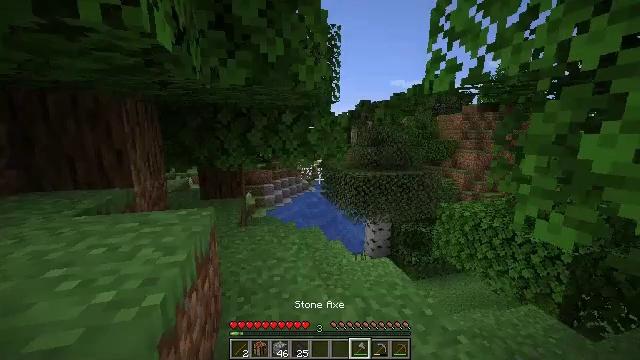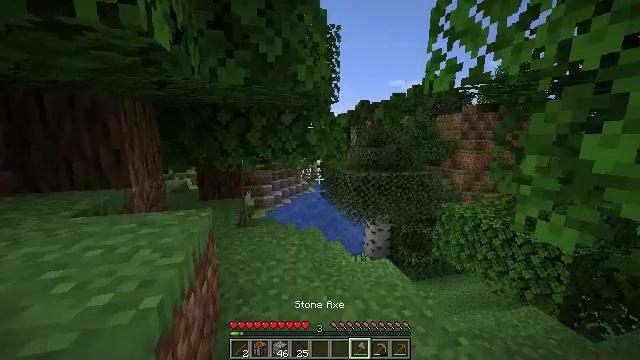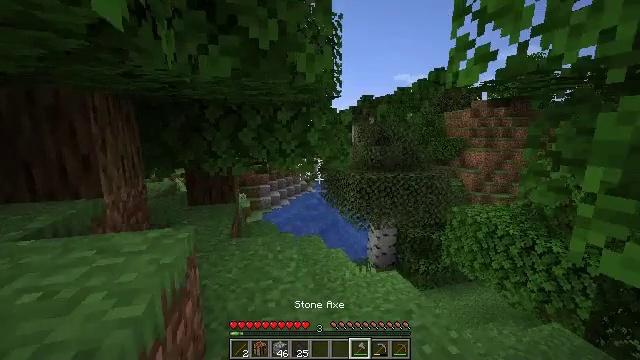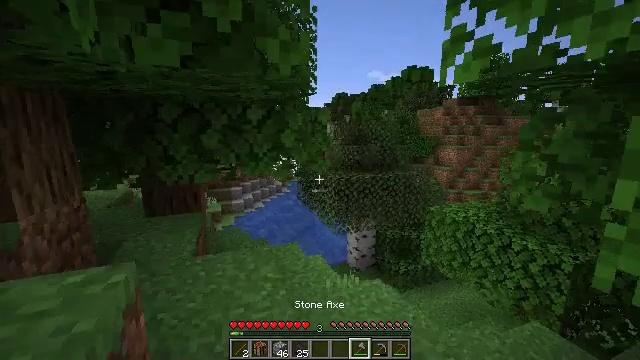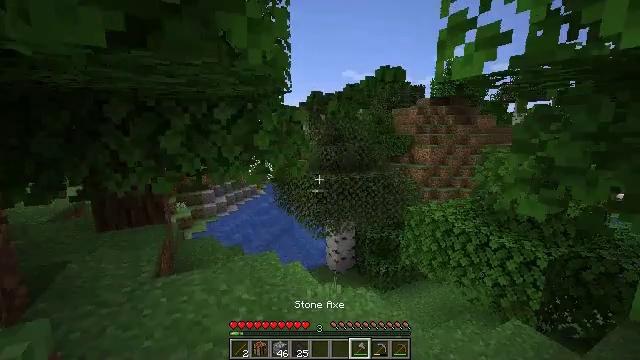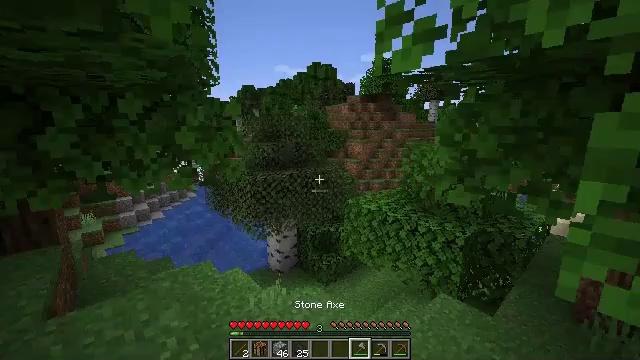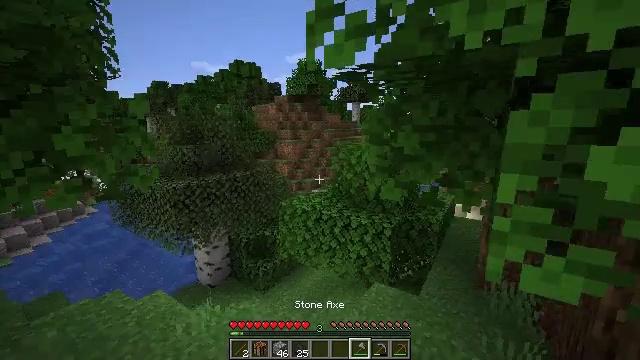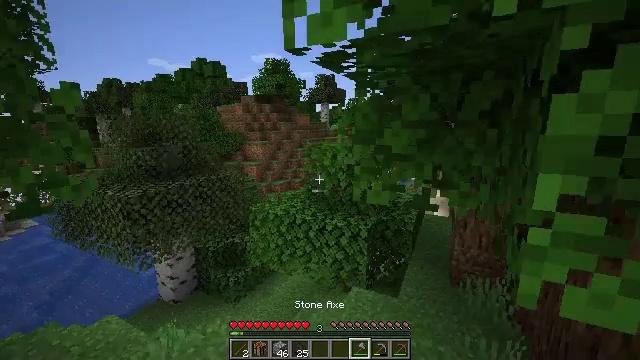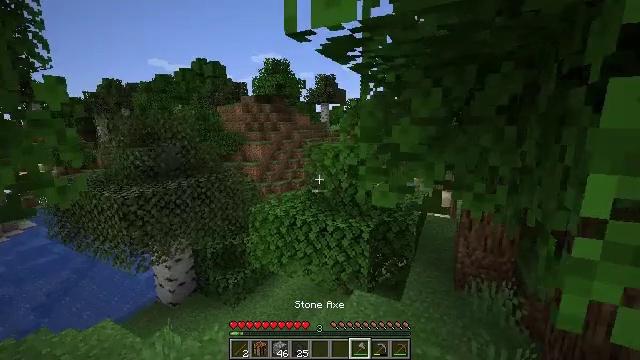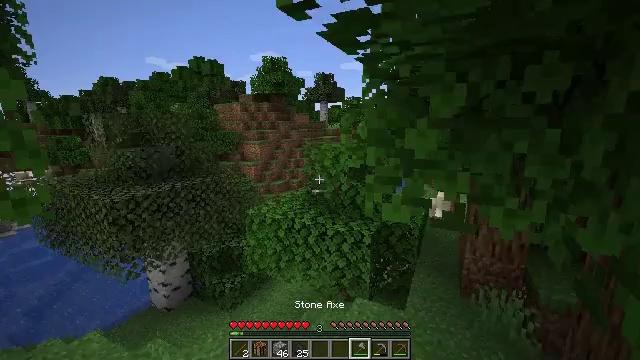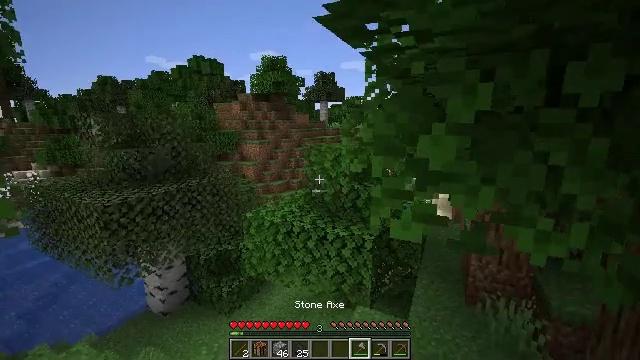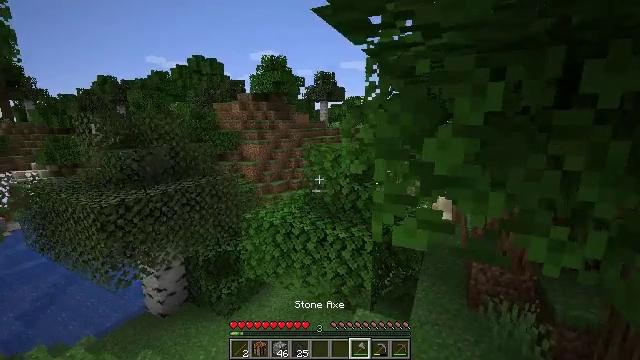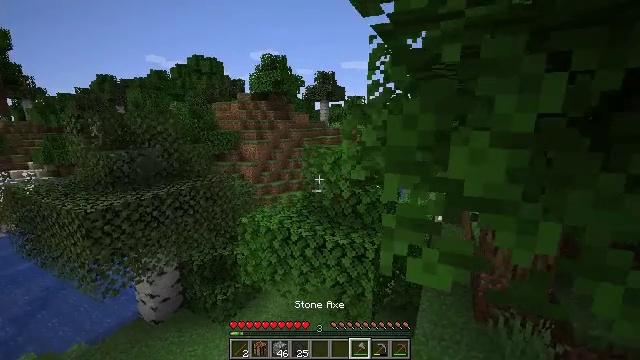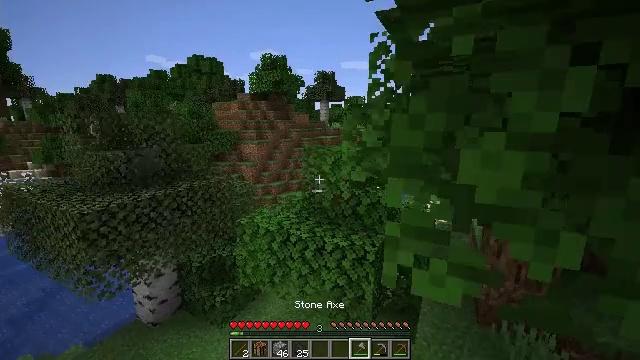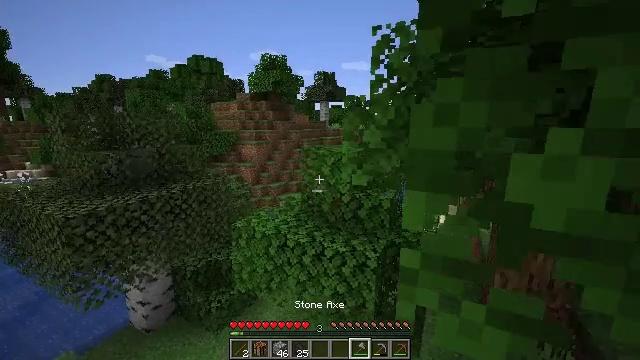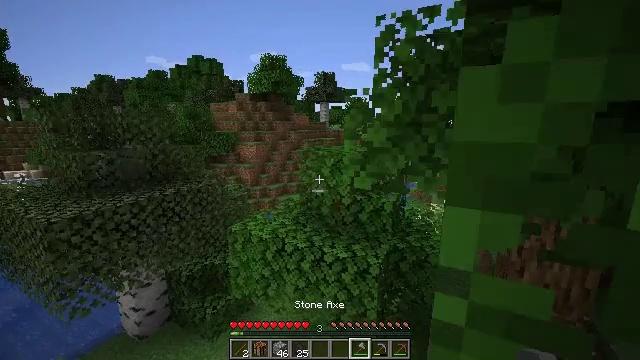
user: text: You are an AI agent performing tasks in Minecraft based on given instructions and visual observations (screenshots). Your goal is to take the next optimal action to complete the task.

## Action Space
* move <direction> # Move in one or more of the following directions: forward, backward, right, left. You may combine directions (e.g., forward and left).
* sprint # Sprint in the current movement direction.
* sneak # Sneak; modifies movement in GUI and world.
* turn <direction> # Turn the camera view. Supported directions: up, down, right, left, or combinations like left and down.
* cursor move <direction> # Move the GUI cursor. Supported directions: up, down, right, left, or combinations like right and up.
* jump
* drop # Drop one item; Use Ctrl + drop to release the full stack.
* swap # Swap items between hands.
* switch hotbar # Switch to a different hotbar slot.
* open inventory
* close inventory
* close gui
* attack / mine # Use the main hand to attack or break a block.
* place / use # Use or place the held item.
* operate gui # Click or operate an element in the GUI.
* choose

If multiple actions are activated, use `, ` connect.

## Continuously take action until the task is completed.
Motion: motion action
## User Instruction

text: Hunt animals.
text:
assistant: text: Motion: move forward
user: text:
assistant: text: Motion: move forward
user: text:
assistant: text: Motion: move forward, turn right
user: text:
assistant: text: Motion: move forward, turn right
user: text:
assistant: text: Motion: move forward, turn right
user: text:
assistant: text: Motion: move forward, turn right
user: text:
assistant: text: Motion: move forward, turn right
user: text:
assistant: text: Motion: move forward
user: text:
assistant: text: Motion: move forward
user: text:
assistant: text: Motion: move forward
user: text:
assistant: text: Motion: move forward
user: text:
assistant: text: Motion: move forward
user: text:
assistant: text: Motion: move forward
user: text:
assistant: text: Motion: move forward
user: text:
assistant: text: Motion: move forward
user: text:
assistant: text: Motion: move forward
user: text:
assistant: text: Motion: move forward and move left
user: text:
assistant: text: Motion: move forward and move left
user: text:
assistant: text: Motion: move forward and move left
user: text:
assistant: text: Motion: move forward and move left
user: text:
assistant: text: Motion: move forward and move left
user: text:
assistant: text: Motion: move forward and move left
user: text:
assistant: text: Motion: move forward and move left
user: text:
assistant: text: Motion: move forward and move left, turn left and down
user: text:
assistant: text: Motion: move forward and move left, turn left and down
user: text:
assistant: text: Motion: move forward and move left, turn left
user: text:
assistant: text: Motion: move forward, turn left
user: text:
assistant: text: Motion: move forward, turn left
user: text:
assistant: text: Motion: move forward, turn left
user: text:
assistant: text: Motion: move forward, turn left